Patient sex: M
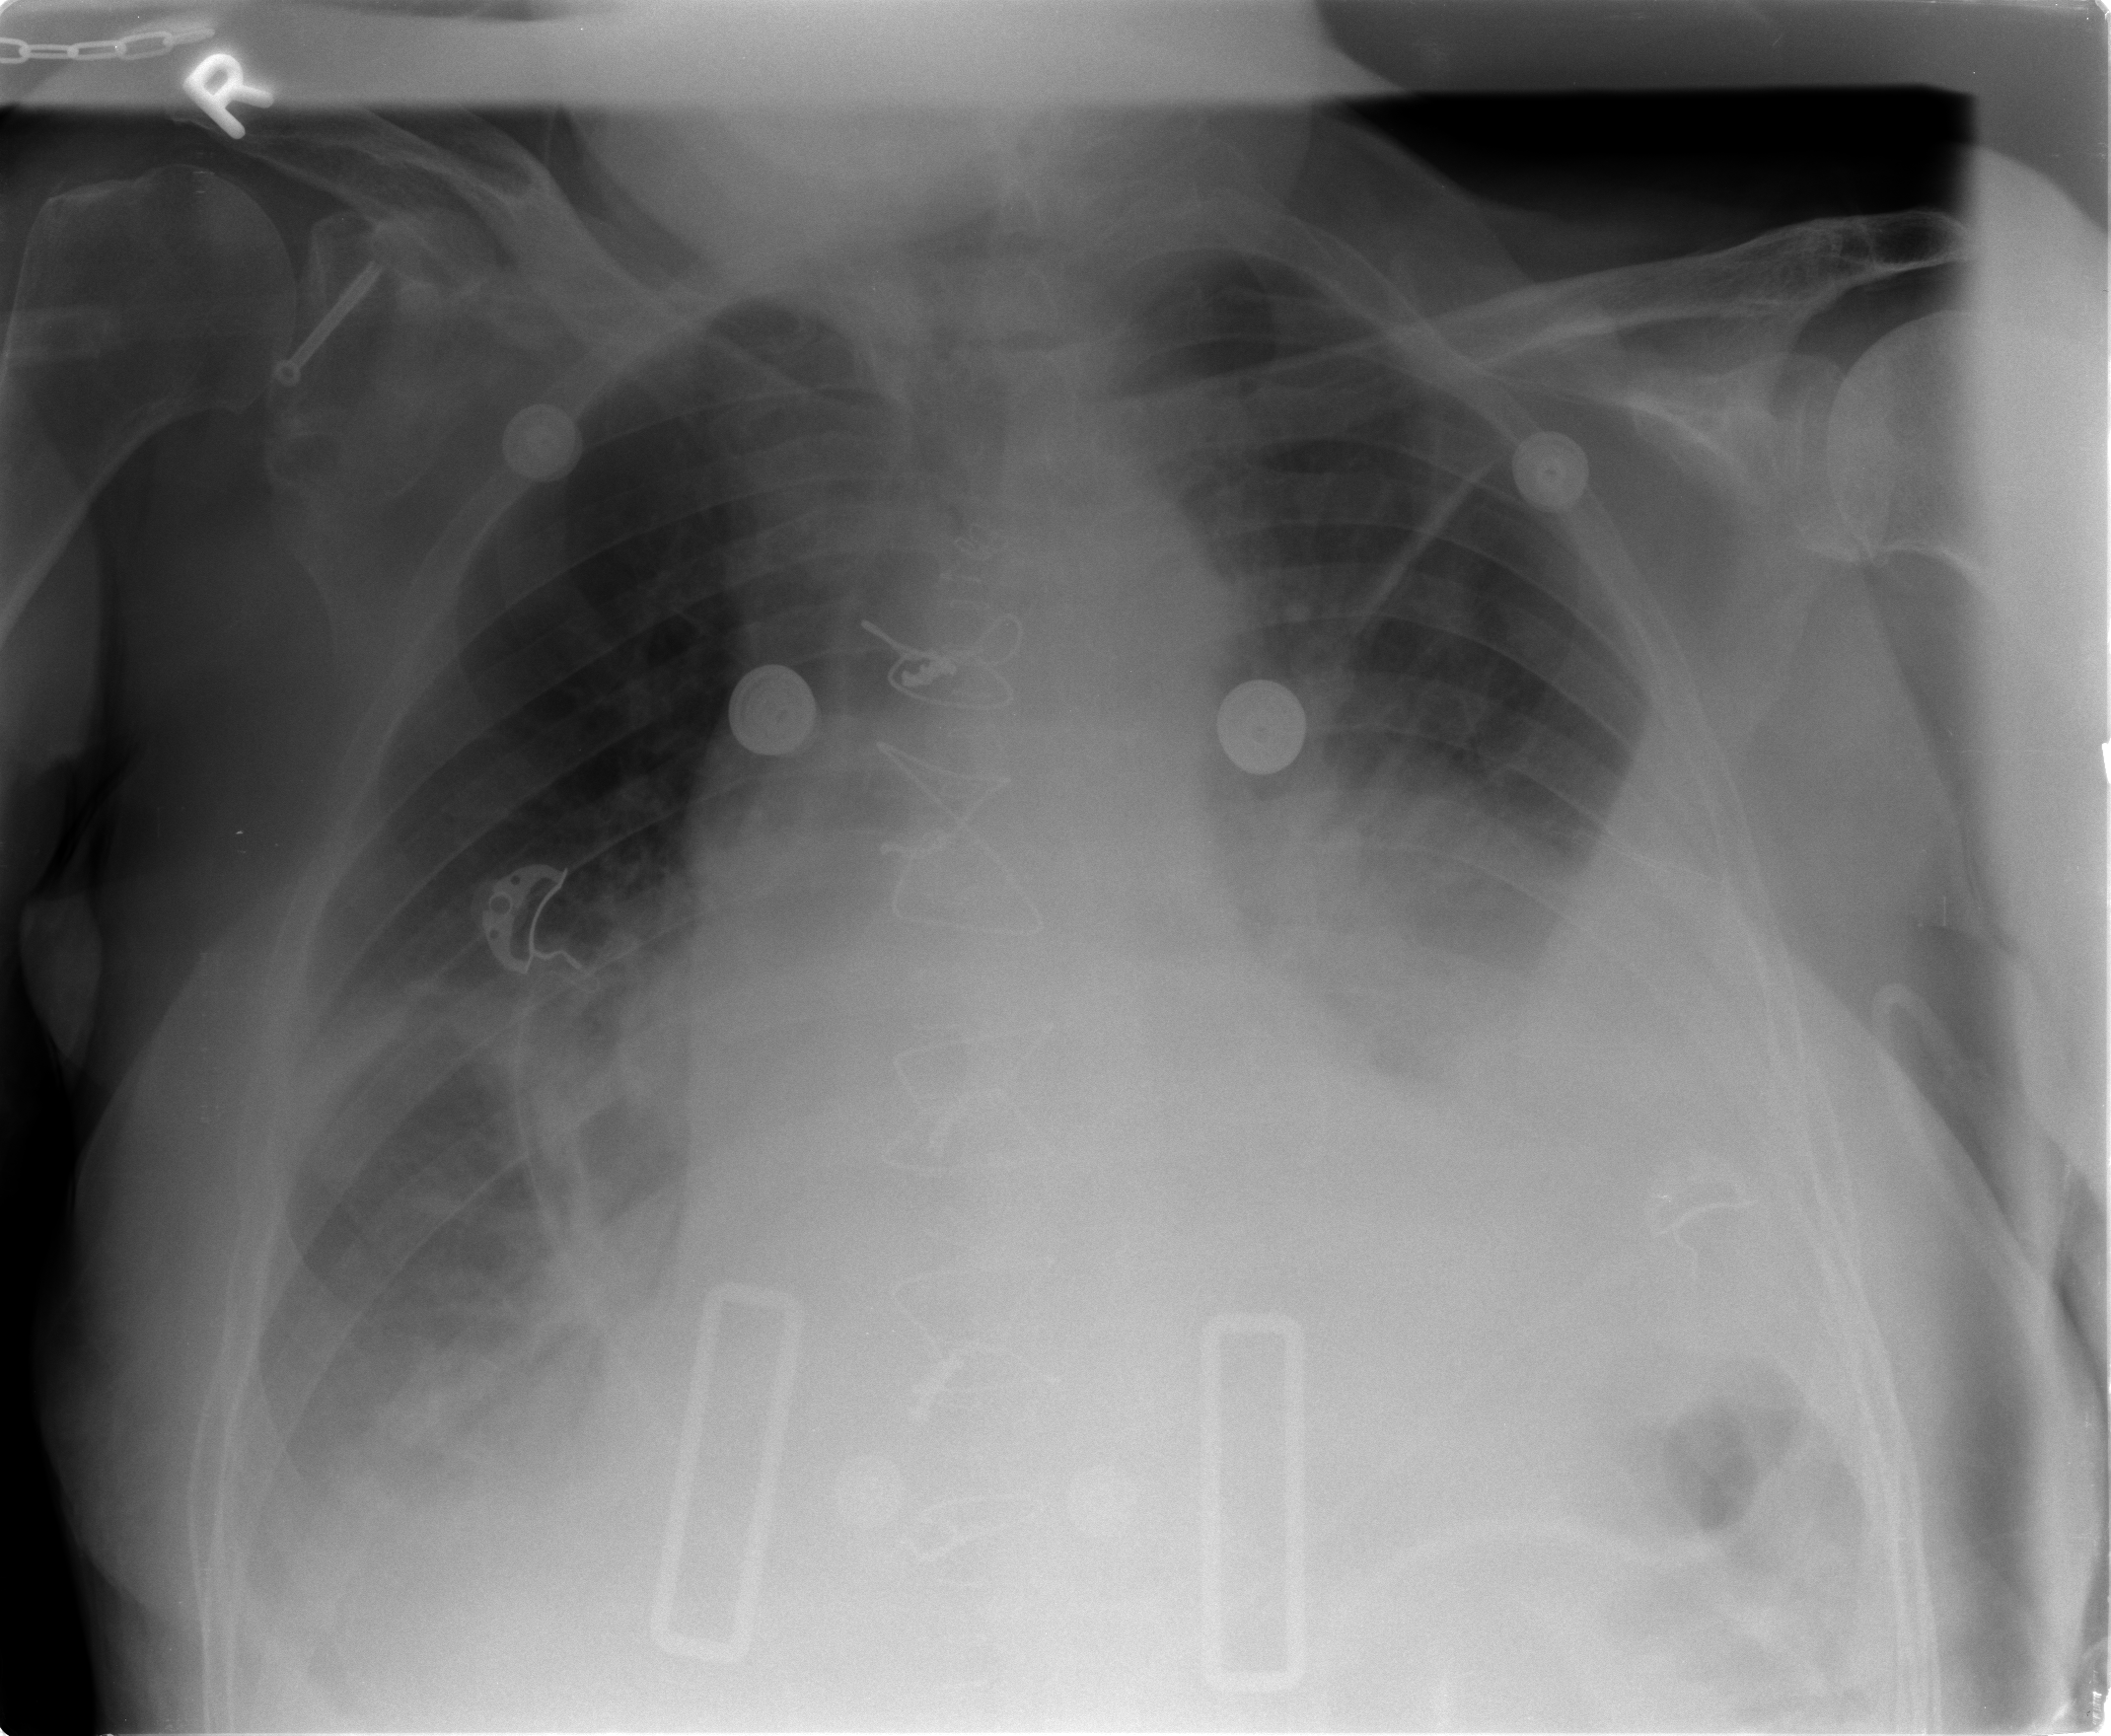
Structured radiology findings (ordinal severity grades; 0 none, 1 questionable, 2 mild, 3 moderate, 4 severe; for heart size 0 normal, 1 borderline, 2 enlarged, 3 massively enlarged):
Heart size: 3
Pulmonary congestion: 1
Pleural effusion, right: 2
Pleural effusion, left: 3
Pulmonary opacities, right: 0
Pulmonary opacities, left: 1
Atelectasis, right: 3
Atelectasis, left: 3